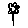
Label: flower